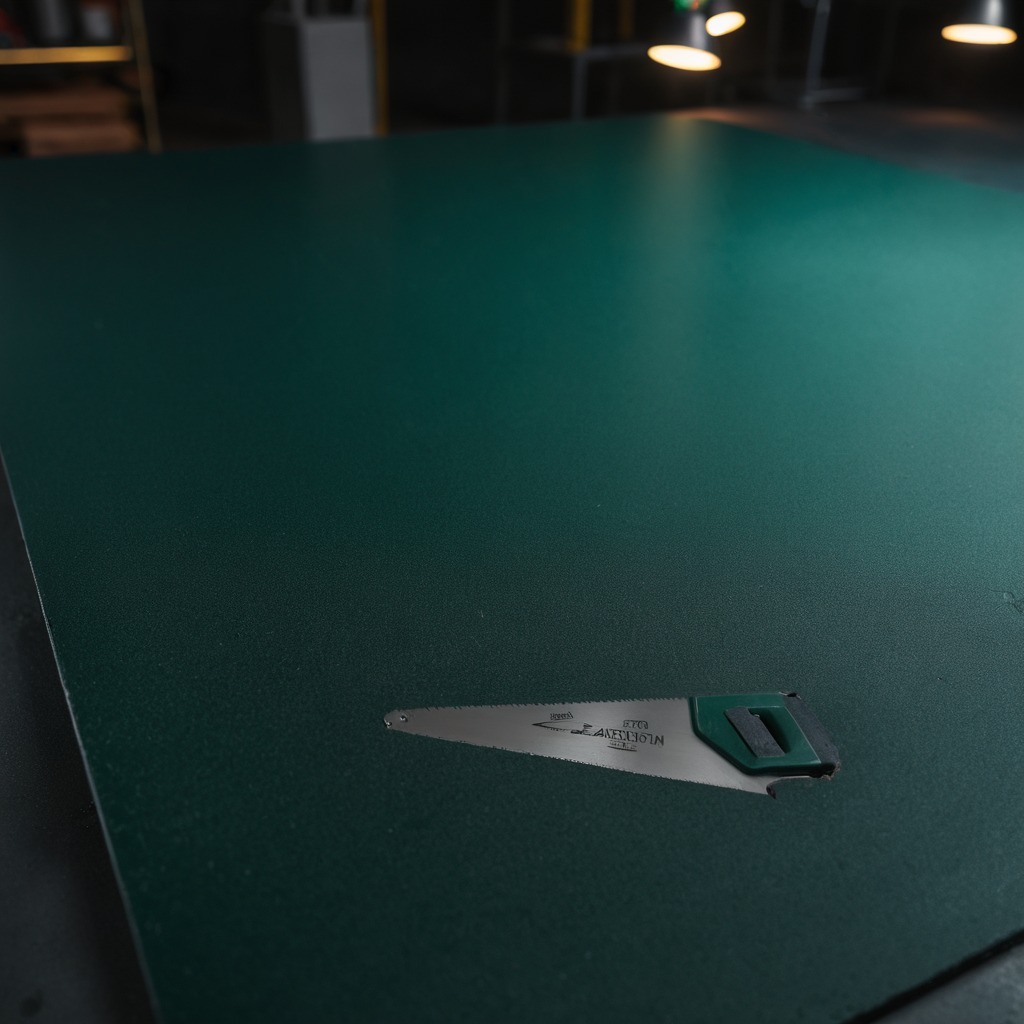
A metal saw is lying on a green rubber mat on a clean granite tabletop inside a workshop at night dim ambient light soft shadows worn but beneath the mat